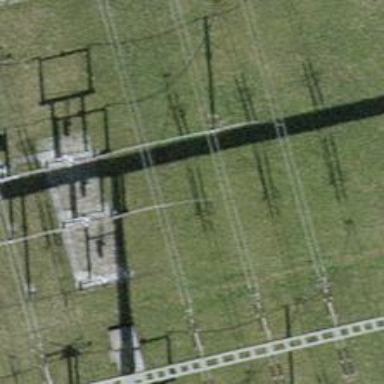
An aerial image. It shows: Busbar power line.